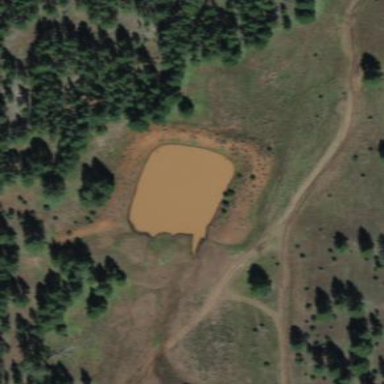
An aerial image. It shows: Watering place by stream pool.